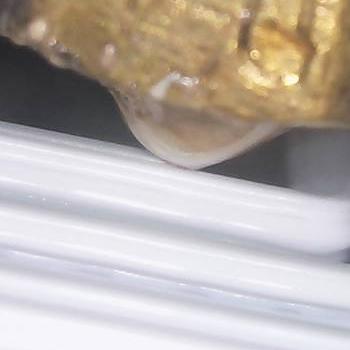
Flow rate: 94%